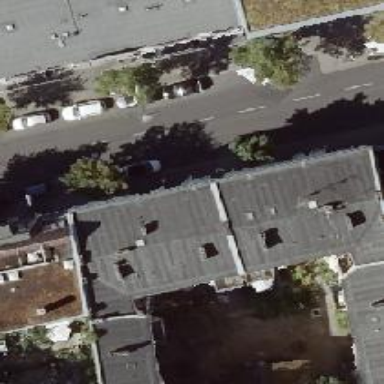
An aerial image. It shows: Beauty shop.